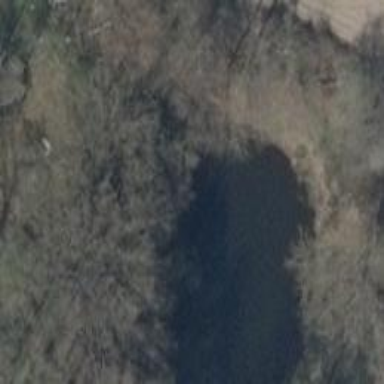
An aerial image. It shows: Serene pond surrounded by nature.